Question: I have to draw a line between two points using quartz.
At some point I have this code:
'''
CGContextBeginPath(ctx);
CGContextMoveToPoint(ctx, lastPoint.x, lastPoint.y);
CGContextAddLineToPoint(ctx, currentPoint.x, currentPoint.y);
CGContextStrokePath(ctx);
'''
This lines will create a hard line between the points currentPoint and lastPoint. The line is so hard, like done by stamping a square of pixels from one point to the other.
Can a bitmap be used (for example a little white blurred ball) to substitute this hard brush tip and create a softness on the line? I mean, create a soft line with blurred edges?
Obviously the little white blurred ball should be stamped along the path to accomplish this. Is that possible? How?
See the next picture. The left line is what the code does currently. The right line is what I would like to do.

thanks
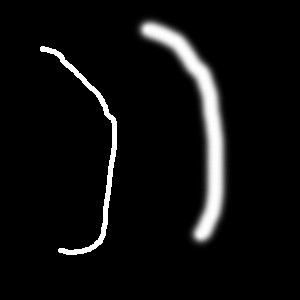
Answer: <URL> with zero offset and the same shadow color as the stroke color may be close to what you need. To actually use a custom bitmap, you would have to manually evaluate the path and draw an image at each point.